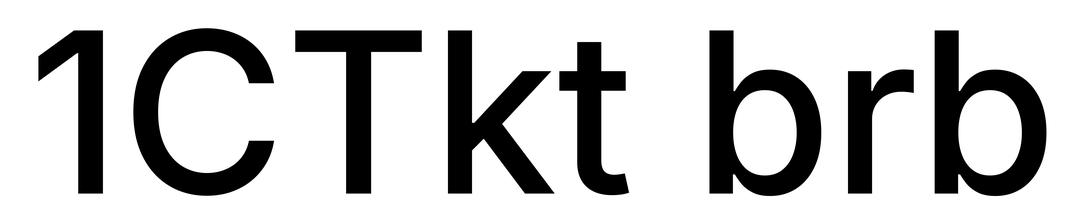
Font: Inter_Medium